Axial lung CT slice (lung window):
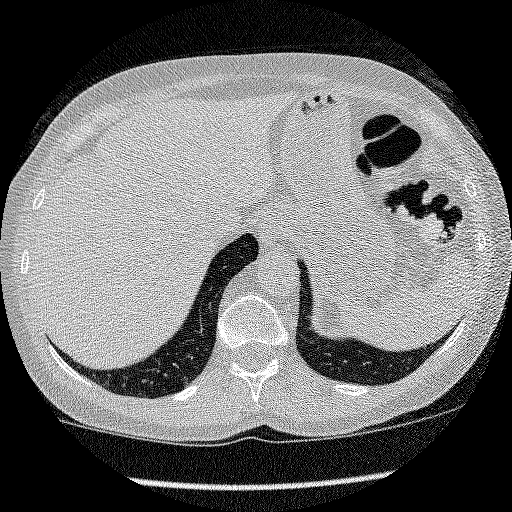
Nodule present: no